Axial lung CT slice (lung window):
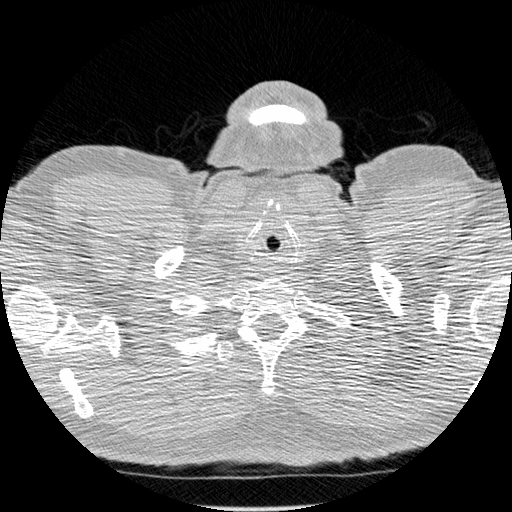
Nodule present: no